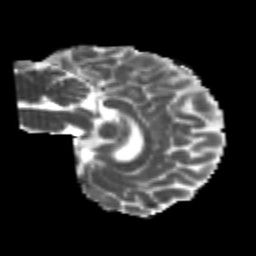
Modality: MD
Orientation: sagittal
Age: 23
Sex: female
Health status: healthy
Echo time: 0.074 s